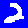
Digit: 2